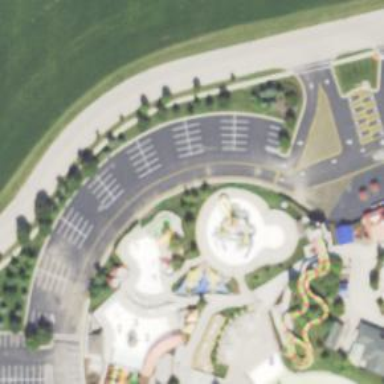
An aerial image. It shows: Water slide attraction.